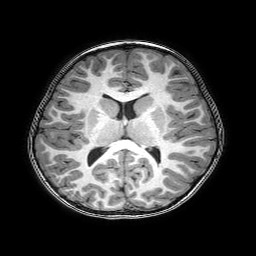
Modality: T1w
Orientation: coronal
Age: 7
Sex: female
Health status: healthy